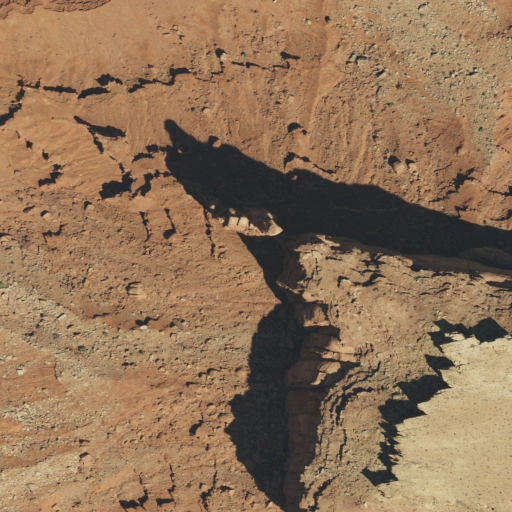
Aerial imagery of mountain in Utah named Eagle Rock containing shrub and barren land